Question: I'm setting up a ruby Apache Buildr on a fresh Windows 7 machine.
I've installed Ruby, the DevKit and installed buildr via
'''
gem install buildr
'''
wich all ran perfect.
Until I tried to execute buildr, then I get an error.
'''
buildr compile
C:/Ruby192/lib/ruby/site_ruby/1.9.1/rubygems/dependency.rb:247:in 'to_specs': Could not find buildr (>= 0) amongst [atoulme-Antwrap-0.7.1, builder-2.1.2, buildr-1.4.5-x86-mswin32, buildr-as3-0.2.12, diff-lcs-1.1.2,highline-1.5.1, hoe-2.3.3, json_pure-1.4.3, minitar-0.5.3, minitest-1.6.0, net-sftp-2.0.4, net-ssh-2.0.23, rake-0.8.7, rdoc-2.5.8, rjb-1.3.2-x86-mswin32-60, rspec-2.1.0, rspec-core-2.1.0,rspec-expectations-2.1.0, rspec-mocks-2.1.0, rubyforge-2.0.3, rubygems-update-1.8.4, rubyzip-0.9.4, xml-simple-1.0.12] (Gem::LoadError)
from C:/Ruby192/lib/ruby/site_ruby/1.9.1/rubygems/dependency.rb:256:in 'to_spec'
from C:/Ruby192/lib/ruby/site_ruby/1.9.1/rubygems.rb:1182:in 'gem'
from C:/Ruby192/bin/buildr:18:in '<main>'
'''
When I list all the gems with
'''
gem list buildr
'''
Everything seems to match up, and this error makes no sense at all.

Any ideas?
Help would be great, I'm getting desperate now. :)
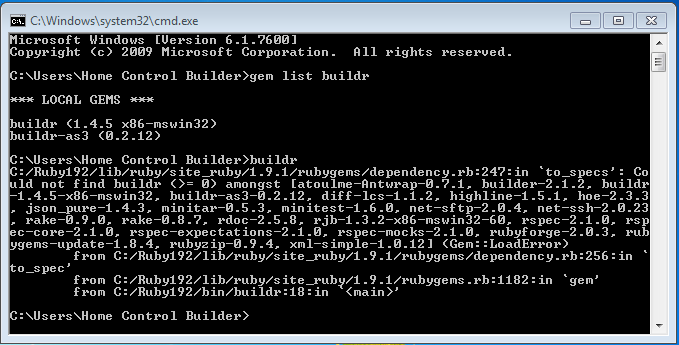
Answer: Had the same problem. I have Windows 7 x64 so installed again with 'gem install buildr --platform mswin64' and it worked.